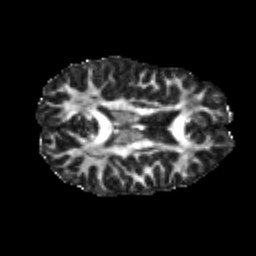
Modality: FA
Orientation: axial
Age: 22
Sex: female
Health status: healthy
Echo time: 0.074 s